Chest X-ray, PA view. Patient: 43 years old, sex M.
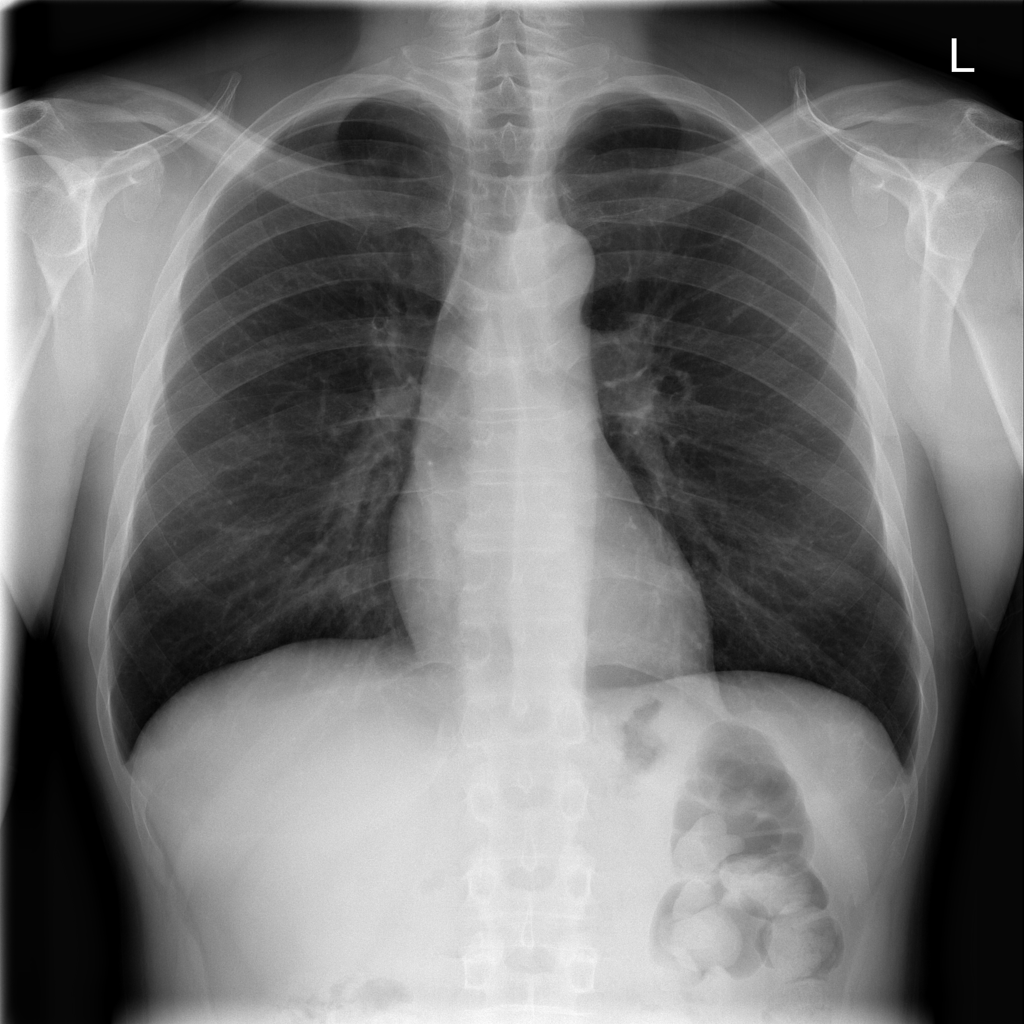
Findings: No Finding